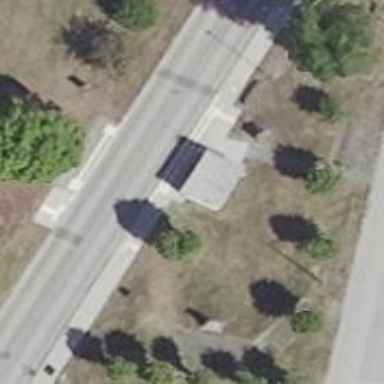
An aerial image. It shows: Platform at public transport location with shelter.